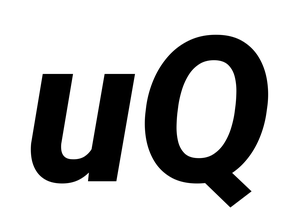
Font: Roboto-Italic_ExtraBold_Italic